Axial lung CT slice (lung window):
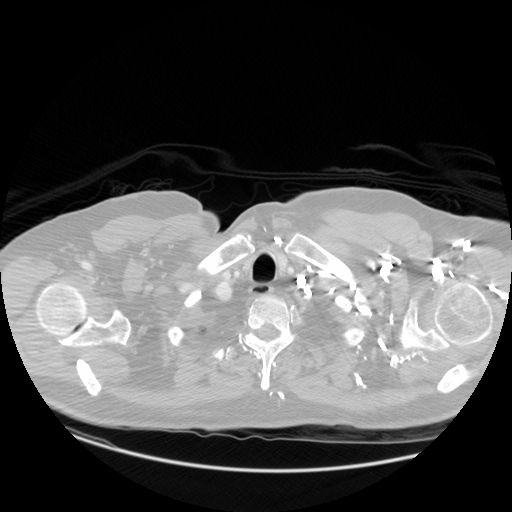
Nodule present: no